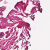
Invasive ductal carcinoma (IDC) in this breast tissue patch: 0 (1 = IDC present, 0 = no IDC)